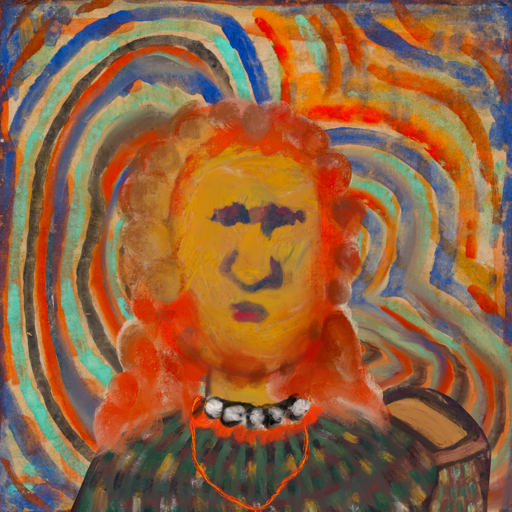
Background: Sisters, Head And Neck Front: After_Raid, Face Front: In_The_Sun, Bust: After_Raid, Hair Front: Rupkatha, Head Accessory: Blank, Second Necklace: Gypsy_Mother_2, Necklace: An_Impression, Baby: Blank